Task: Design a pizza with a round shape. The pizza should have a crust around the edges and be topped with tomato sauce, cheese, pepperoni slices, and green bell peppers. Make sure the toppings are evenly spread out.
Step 699:
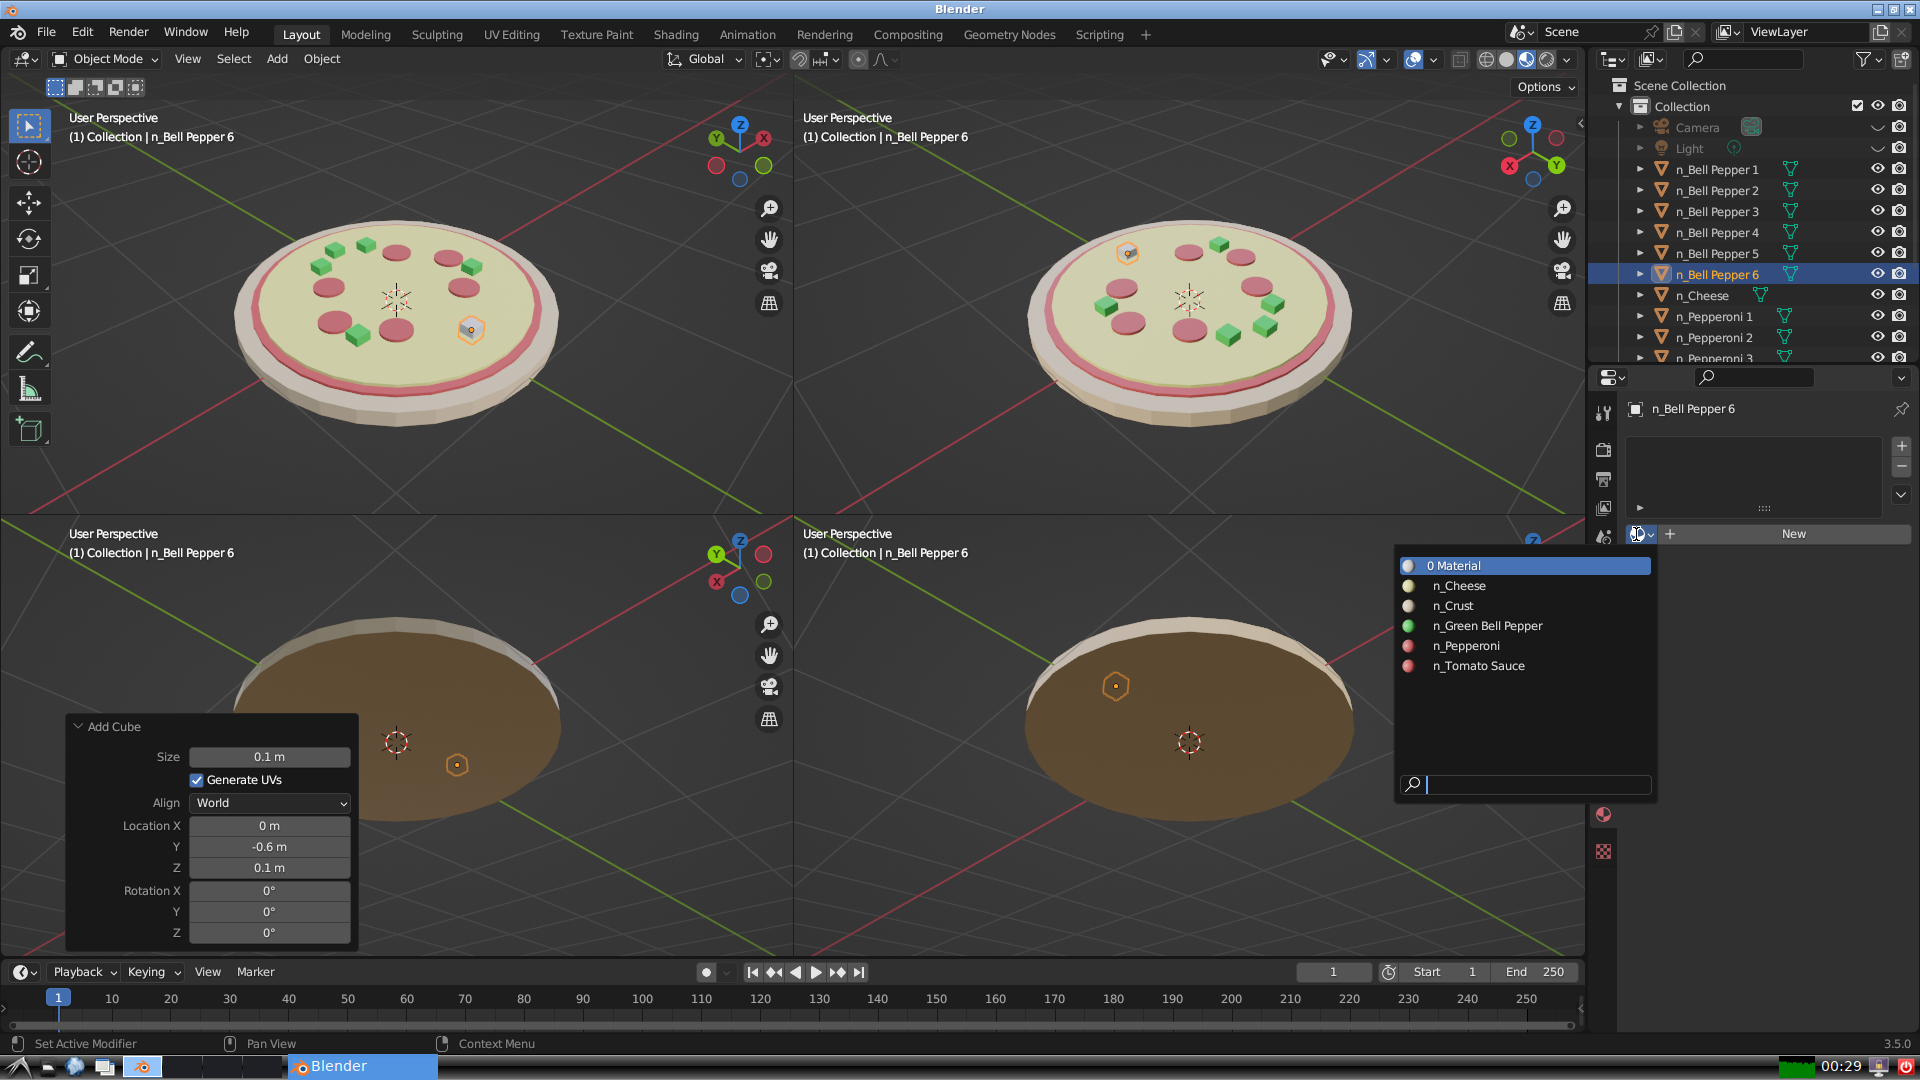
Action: input_text: n_Green Bell Pepper